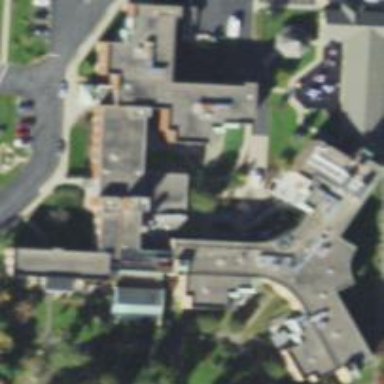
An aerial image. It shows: Nursing home building.